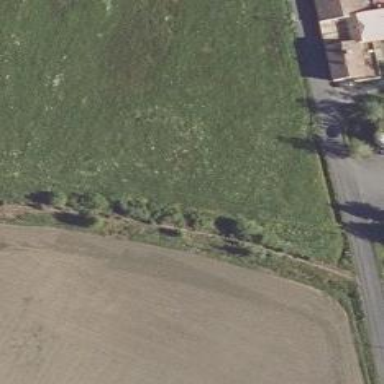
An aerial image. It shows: Disused railway spur service.